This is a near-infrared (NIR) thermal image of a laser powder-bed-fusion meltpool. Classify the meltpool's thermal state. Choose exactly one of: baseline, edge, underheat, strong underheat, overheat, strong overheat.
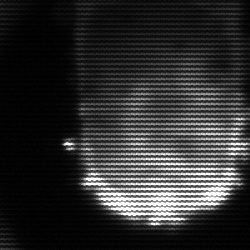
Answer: baseline